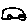
Label: car